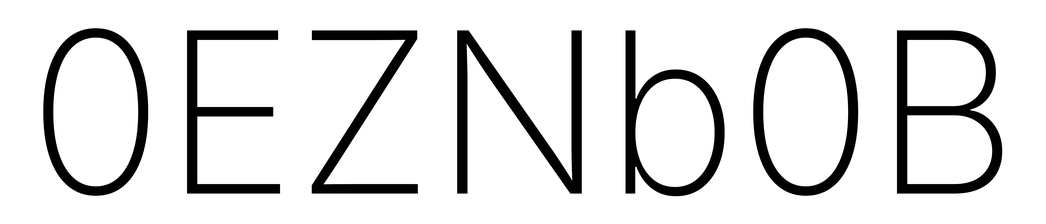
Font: Inter_ExtraLight